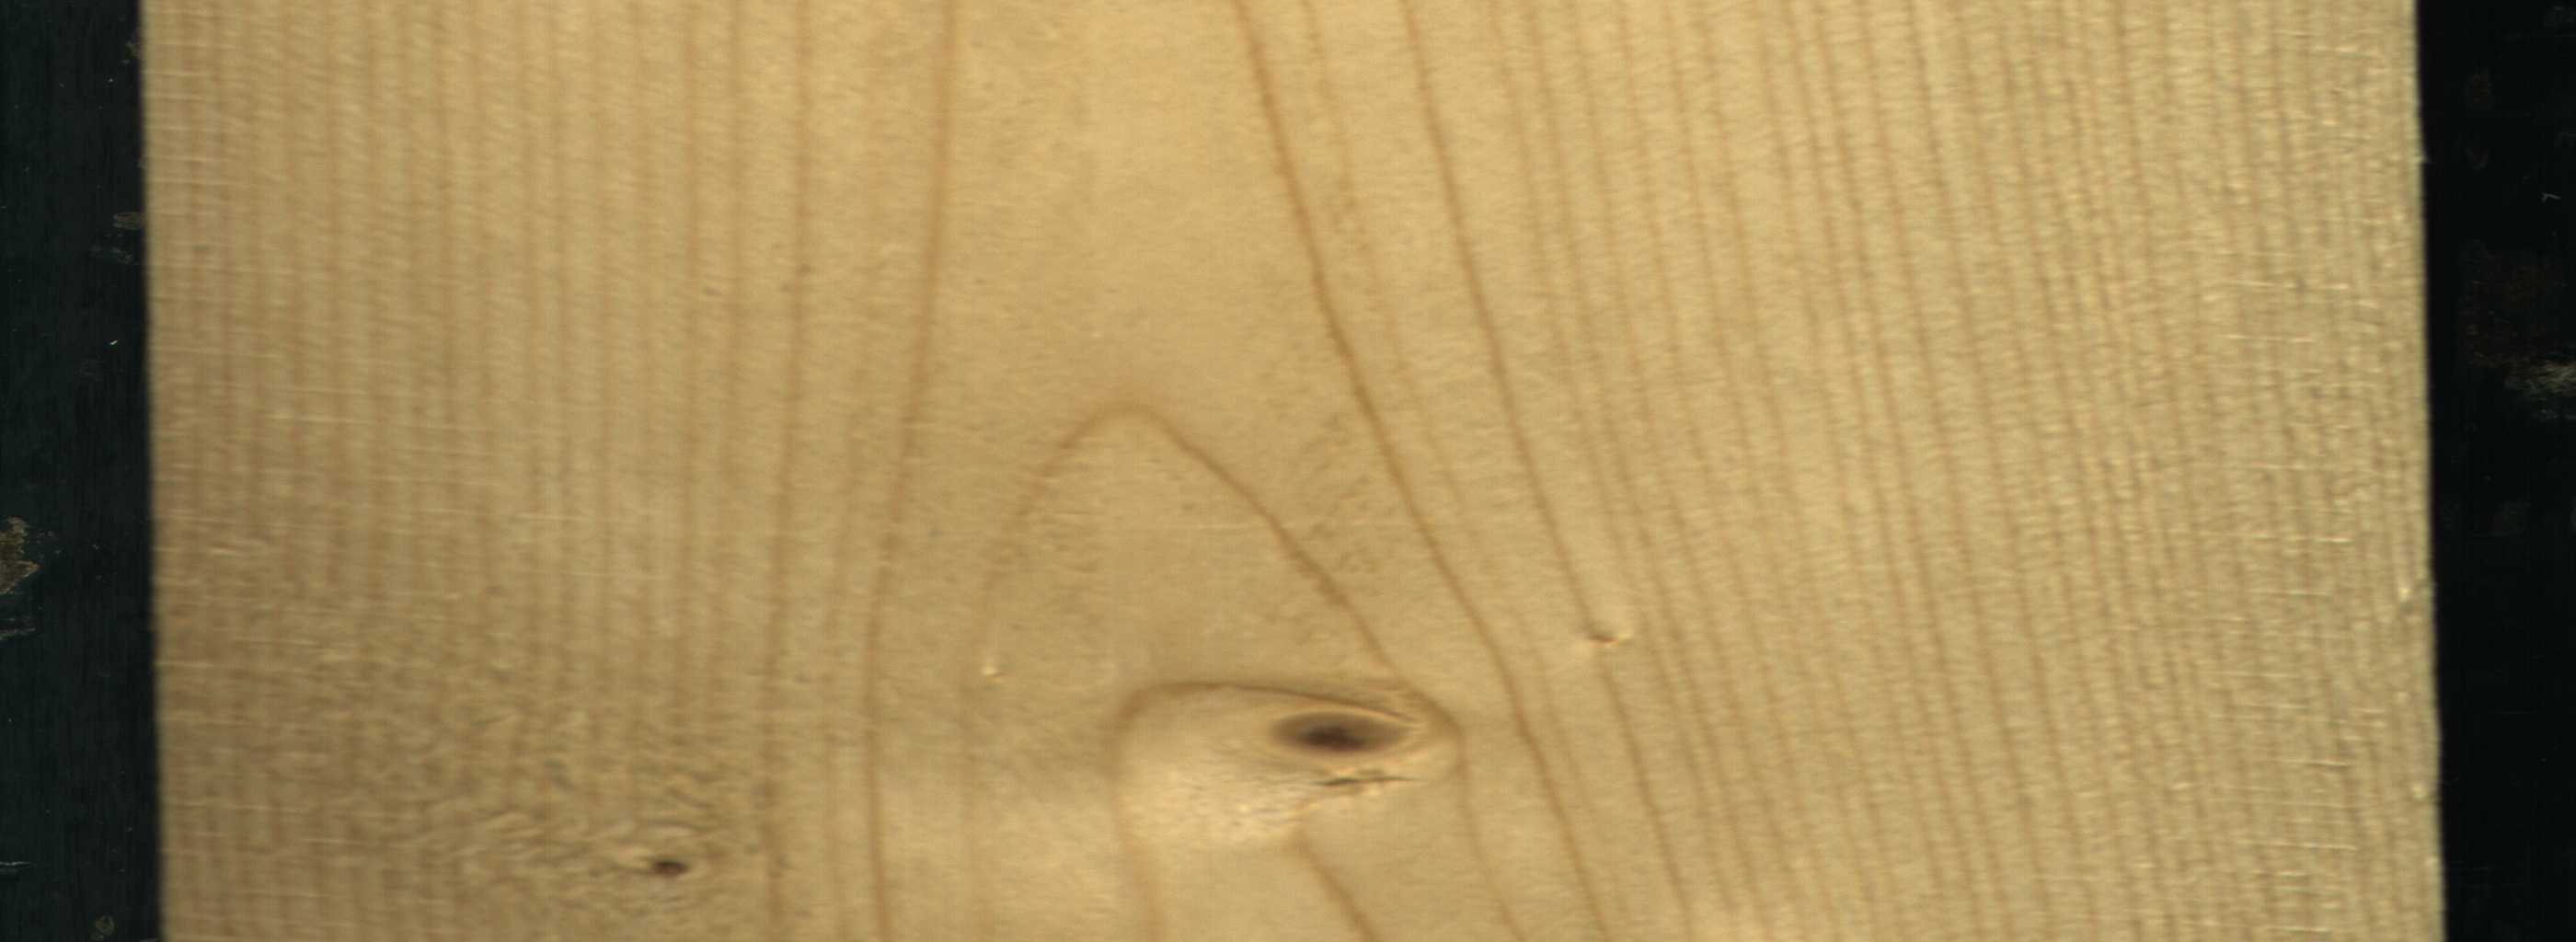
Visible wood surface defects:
Live_Knot
Live_Knot